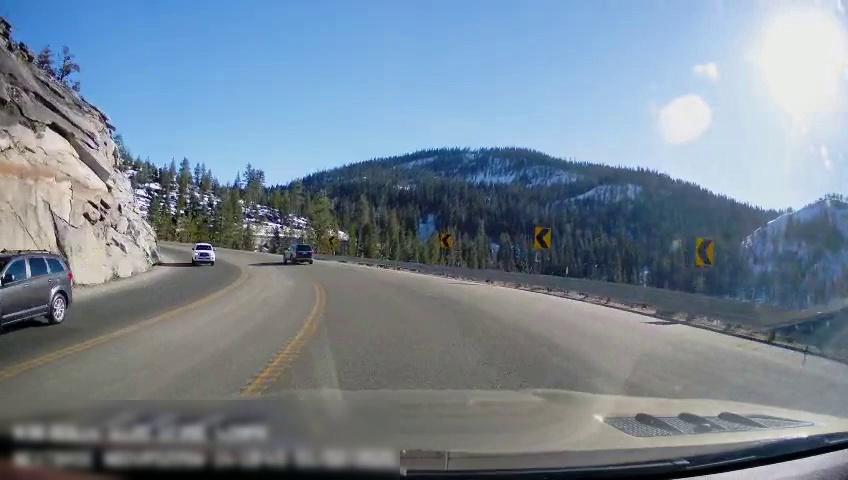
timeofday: Day
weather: Sunny
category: Drivable Space
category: Vehicles | SUV
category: Vehicles | SUV
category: Vehicles | SUV
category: Lanes | Current Lane
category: Lanes | Alternate Lane
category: Lanes | Current Lane
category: Lanes | Opposite Lane
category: Lanes | Opposite Lane
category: Traffic | Signs
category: Traffic | Signs
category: Traffic | Signs
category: Traffic | Signs